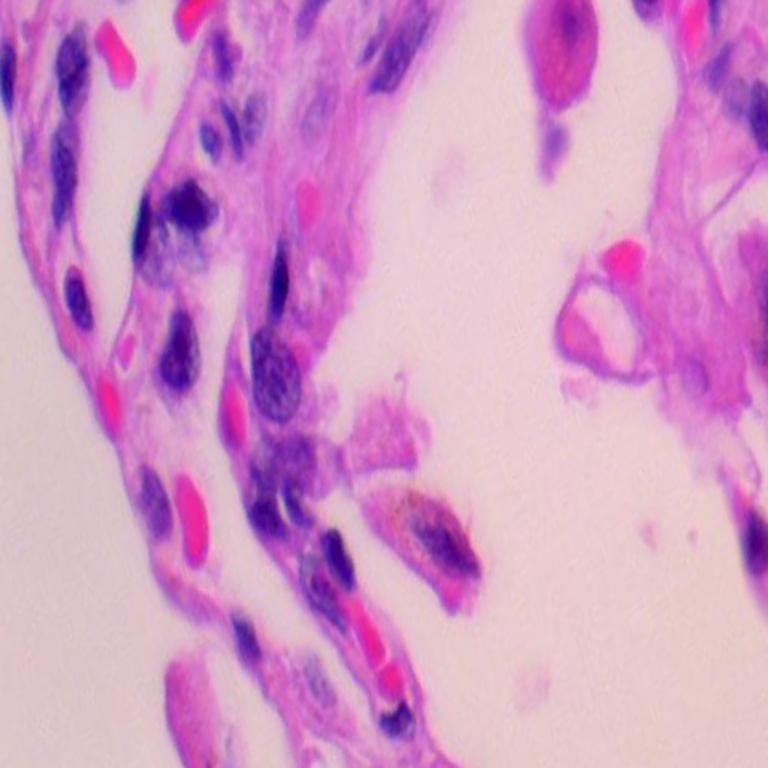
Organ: lung
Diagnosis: benign